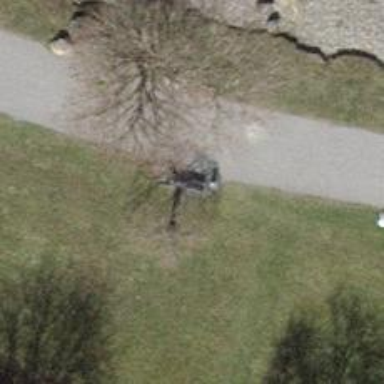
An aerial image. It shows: Bench for seating.